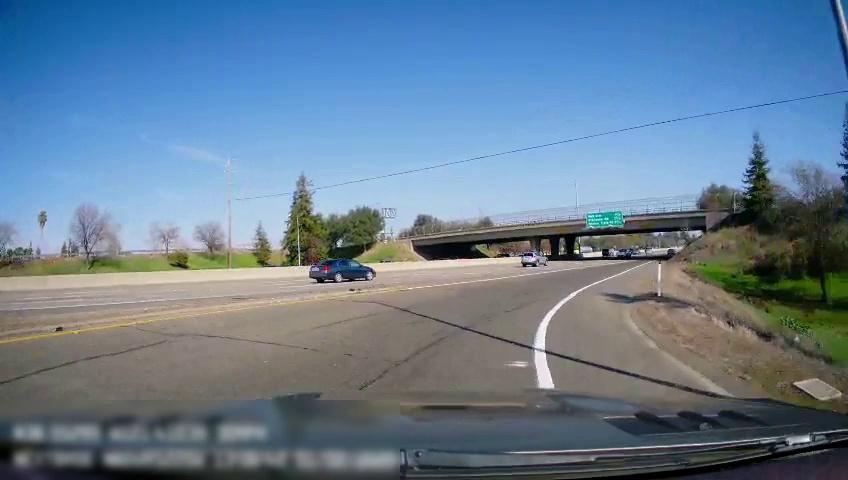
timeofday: Day
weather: Sunny
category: Drivable Space
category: Vehicles | Truck
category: Vehicles | SUV
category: Vehicles | Car
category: Lanes | Current Lane
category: Lanes | Current Lane
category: Lanes | Alternate Lane
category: Traffic | Signs